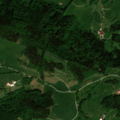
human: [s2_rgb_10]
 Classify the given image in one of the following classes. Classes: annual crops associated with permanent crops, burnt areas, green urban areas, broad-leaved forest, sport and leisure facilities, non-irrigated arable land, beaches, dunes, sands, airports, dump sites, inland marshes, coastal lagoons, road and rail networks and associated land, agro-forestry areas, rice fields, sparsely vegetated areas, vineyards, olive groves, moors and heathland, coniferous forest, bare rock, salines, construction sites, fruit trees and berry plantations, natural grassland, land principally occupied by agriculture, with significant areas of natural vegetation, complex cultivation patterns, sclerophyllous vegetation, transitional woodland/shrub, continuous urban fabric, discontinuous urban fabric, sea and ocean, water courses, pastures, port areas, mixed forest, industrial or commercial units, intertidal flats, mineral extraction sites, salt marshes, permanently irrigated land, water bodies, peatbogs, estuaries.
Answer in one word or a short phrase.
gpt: pastures, mixed forest